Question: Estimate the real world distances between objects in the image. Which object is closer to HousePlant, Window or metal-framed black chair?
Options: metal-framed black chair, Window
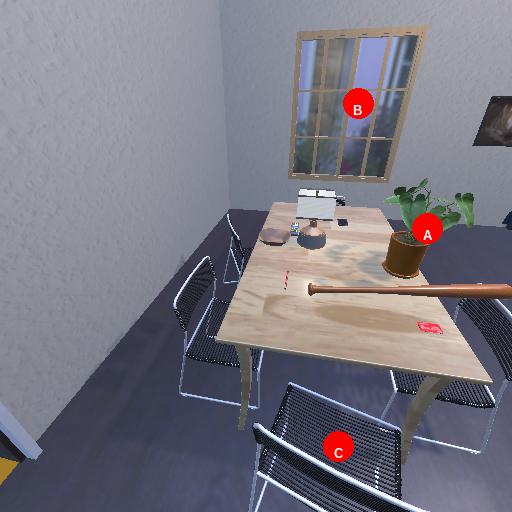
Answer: metal-framed black chair